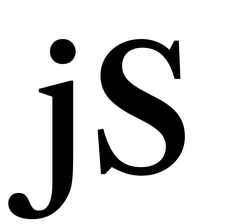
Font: LibreCaslonText_Medium